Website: lowes
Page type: customer-info-address
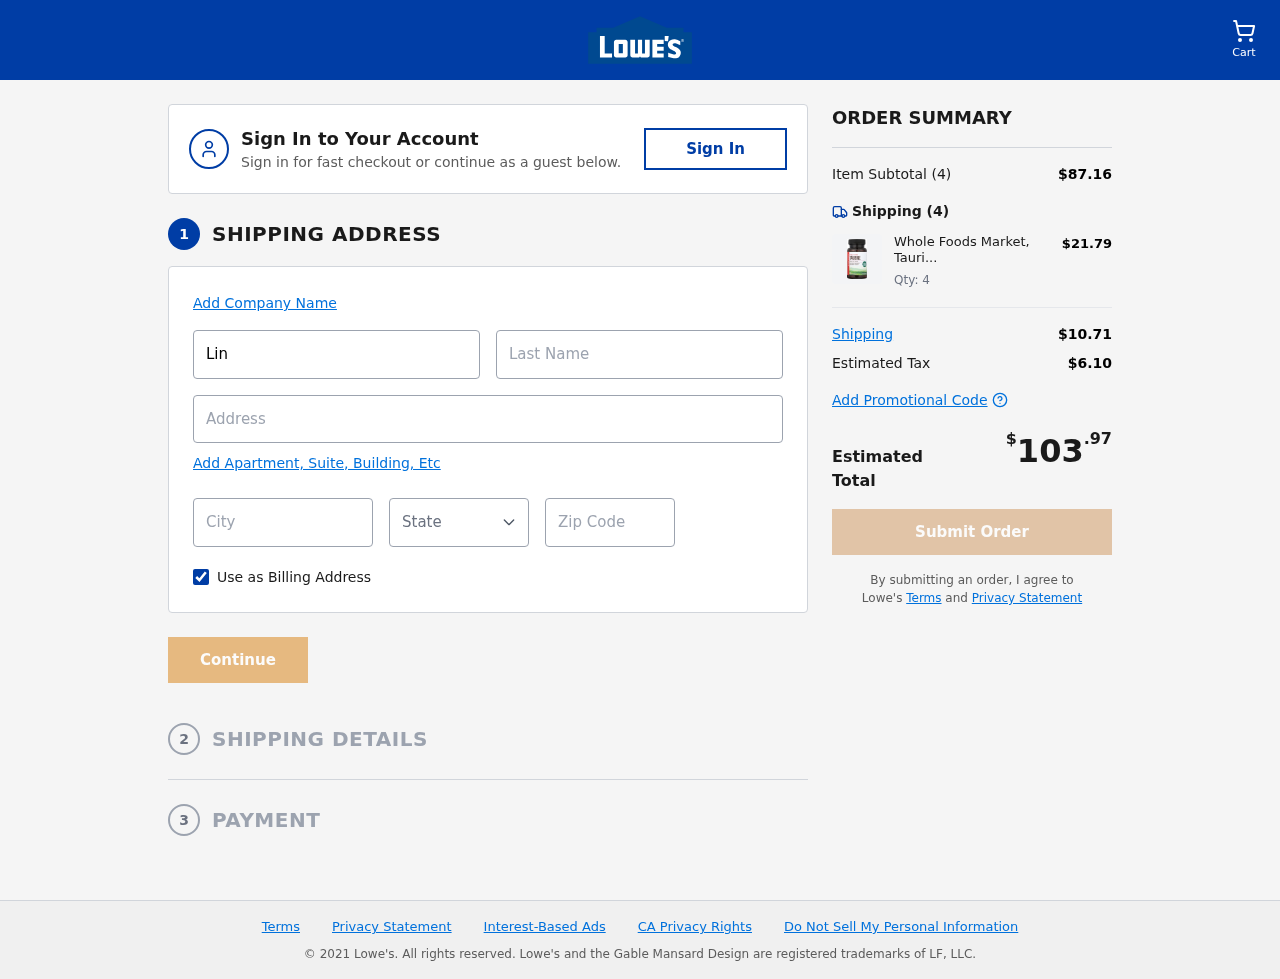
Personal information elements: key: PII_CITY
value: Hodgesshire
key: PII_FIRSTNAME
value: Lindsay
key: PII_LASTNAME
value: George
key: PII_POSTCODE
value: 18105
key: PII_STATE_ABBR
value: WA
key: PII_STREET
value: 414 Ellis Brooks
Product elements: key: PRODUCT1_NAME
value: Whole Foods Market, Taurine 500mg, 60 ct
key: PRODUCT1_PRICE
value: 21.79
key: PRODUCT1_QUANTITY
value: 4
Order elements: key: ORDER_NUM_ITEMS
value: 4
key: ORDER_SUBTOTAL
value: $87.16
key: ORDER_NUM_ITEMS2
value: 4
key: ORDER_SHIPPING_COST
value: $10.71
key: ORDER_TAX
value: $6.10
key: ORDER_TOTAL
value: $103.97